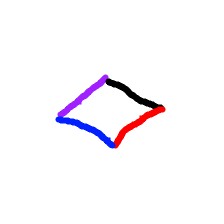
Shape: rhombus